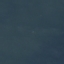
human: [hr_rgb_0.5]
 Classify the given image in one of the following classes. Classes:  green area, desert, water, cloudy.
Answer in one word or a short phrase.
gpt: water